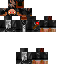
A male skeleton skin with dark skin, wearing brown helmet dressed in a black hoodie and black pants, featuring a closed mouth.